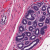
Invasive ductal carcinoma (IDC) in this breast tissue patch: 0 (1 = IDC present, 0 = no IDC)